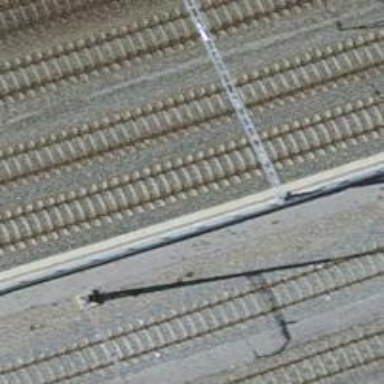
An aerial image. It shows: Single-track electrified railway with contact line.